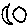
Label: moon